Interaction volume radius: 5 \u00c5
Interaction volume height: 40 \u00c5
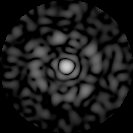
Disorder parameter: 0.8148